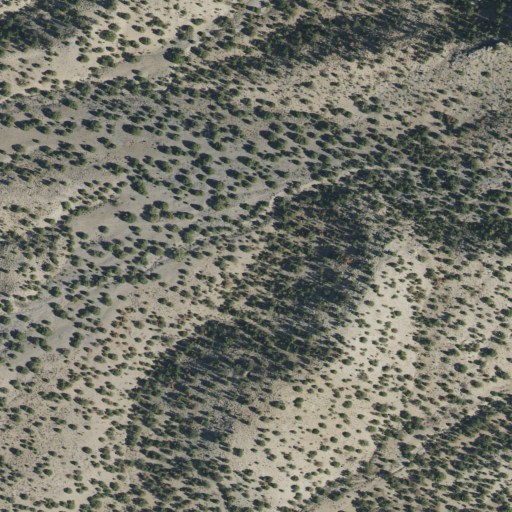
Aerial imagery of valley in Utah named Herb Eyre Hollow containing shrub and evergreen forest